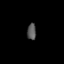
Tissue: lung
Cell type: Endothelial cells
Senescence score: 0.5836
Nuclear area (px): 138
Mean DAPI intensity: 89.522